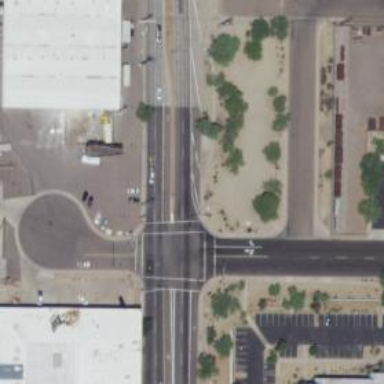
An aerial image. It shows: Solid stop line on the road.